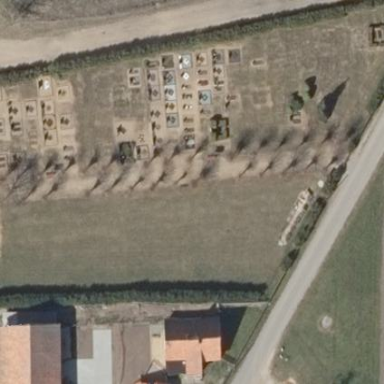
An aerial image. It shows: Cemetery.